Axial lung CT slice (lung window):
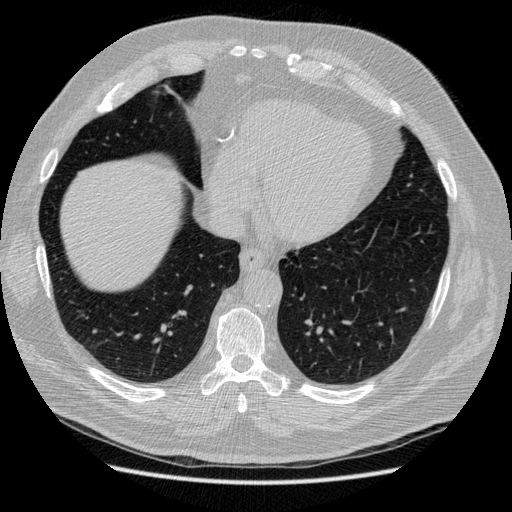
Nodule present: no